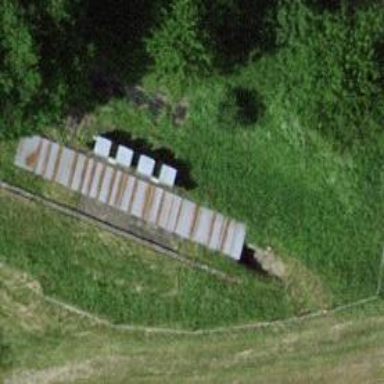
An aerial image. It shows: Retaining wall.